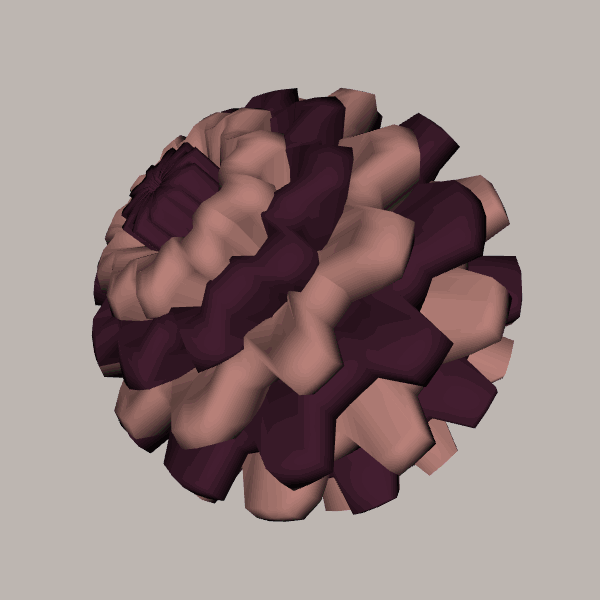
Background: light